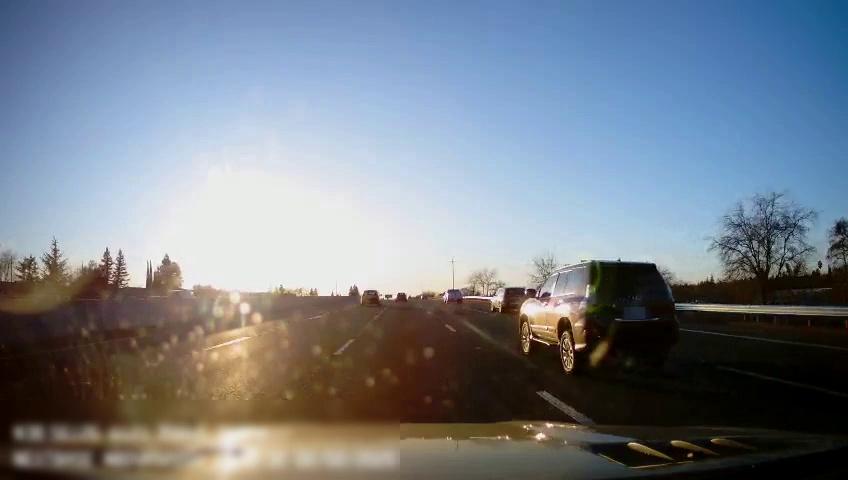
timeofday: Day
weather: Sunny
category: Drivable Space
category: Vehicles | SUV
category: Vehicles | Truck
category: Vehicles | SUV
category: Vehicles | SUV
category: Vehicles | Car
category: Vehicles | SUV
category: Lanes | Alternate Lane
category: Lanes | Alternate Lane
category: Lanes | Current Lane
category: Lanes | Current Lane
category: Lanes | Alternate Lane
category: Lanes | Alternate Lane